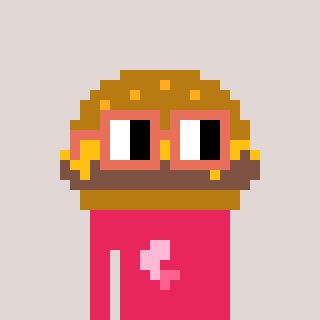
a pixel art character with square orange glasses, a burger-shaped head and a redpinkish-colored body on a warm background